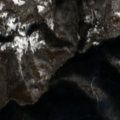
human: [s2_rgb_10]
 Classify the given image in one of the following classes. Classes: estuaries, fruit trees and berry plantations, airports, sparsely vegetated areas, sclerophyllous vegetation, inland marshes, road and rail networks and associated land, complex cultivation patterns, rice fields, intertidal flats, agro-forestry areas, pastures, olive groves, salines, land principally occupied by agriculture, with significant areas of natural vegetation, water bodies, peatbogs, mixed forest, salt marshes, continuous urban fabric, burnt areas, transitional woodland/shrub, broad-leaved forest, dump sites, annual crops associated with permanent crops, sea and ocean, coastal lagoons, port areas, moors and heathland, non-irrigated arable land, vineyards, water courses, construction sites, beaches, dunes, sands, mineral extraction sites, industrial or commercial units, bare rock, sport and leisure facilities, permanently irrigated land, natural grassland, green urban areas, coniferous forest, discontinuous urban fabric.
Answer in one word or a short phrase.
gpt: land principally occupied by agriculture, with significant areas of natural vegetation, broad-leaved forest